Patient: sex M, age 57
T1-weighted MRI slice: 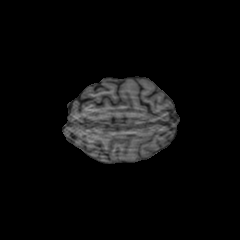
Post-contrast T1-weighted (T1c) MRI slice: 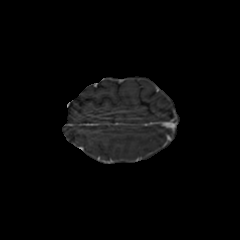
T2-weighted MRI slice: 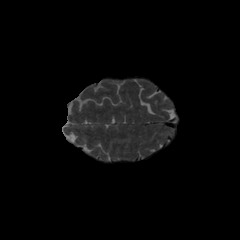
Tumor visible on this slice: no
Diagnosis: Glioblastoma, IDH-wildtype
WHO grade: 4